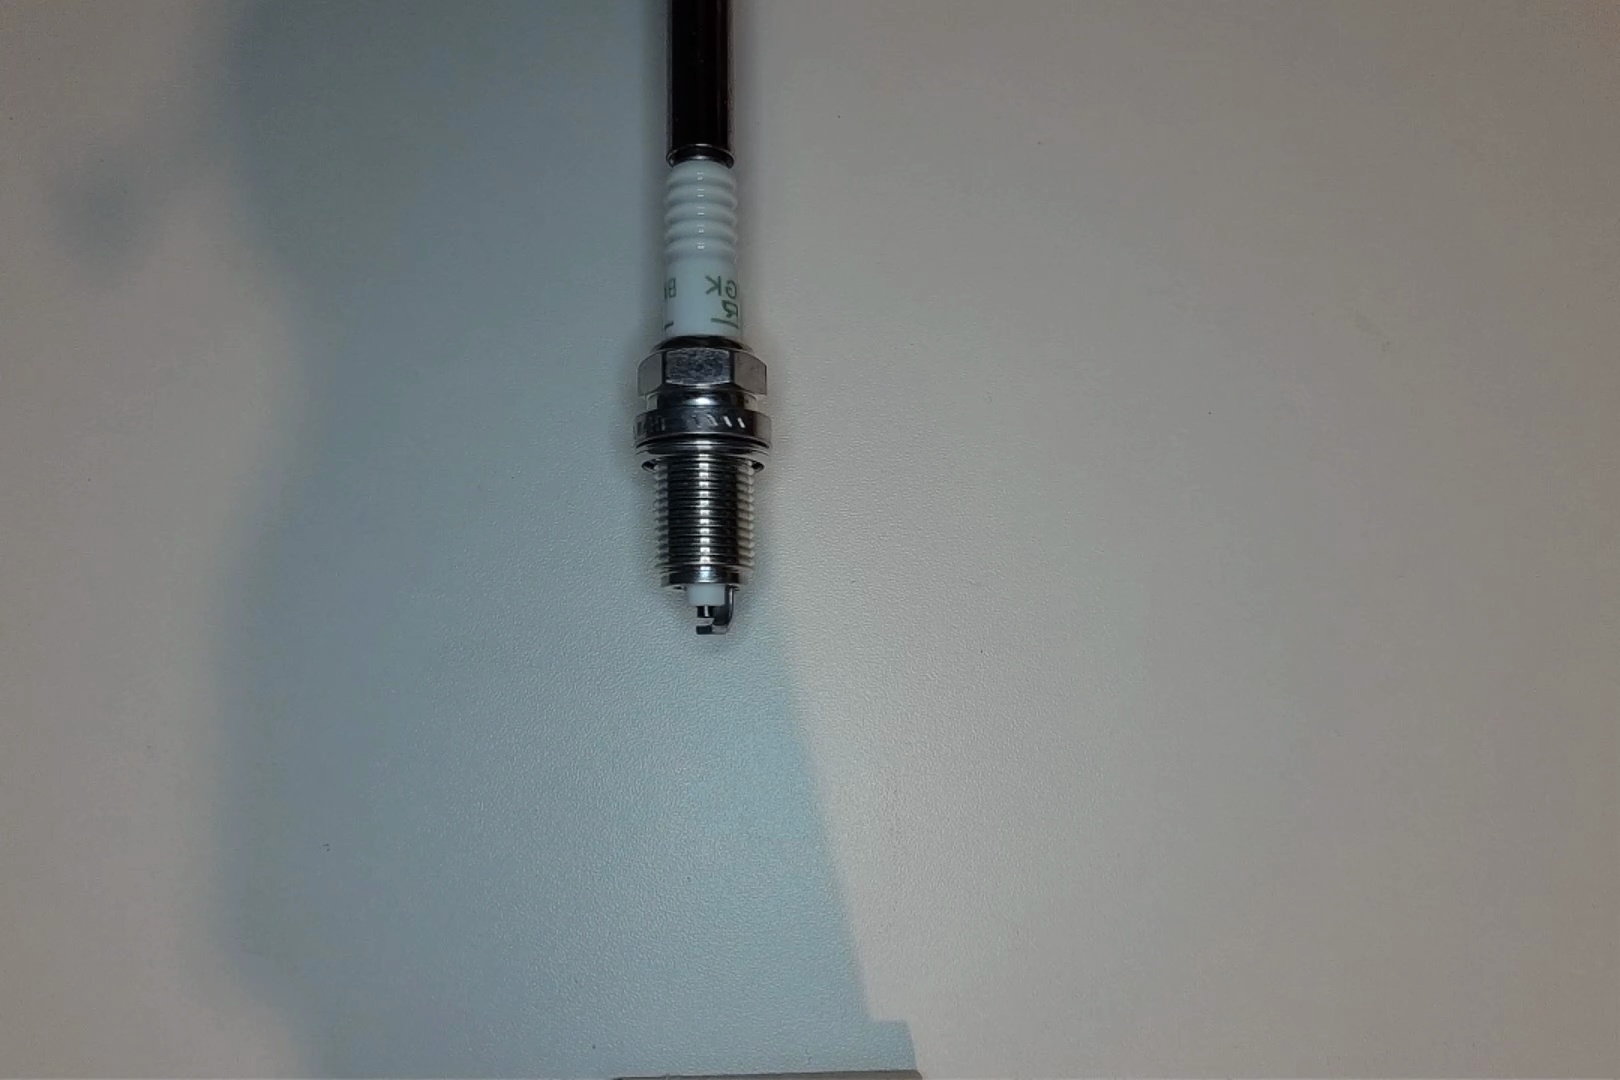
Label: no anomaly